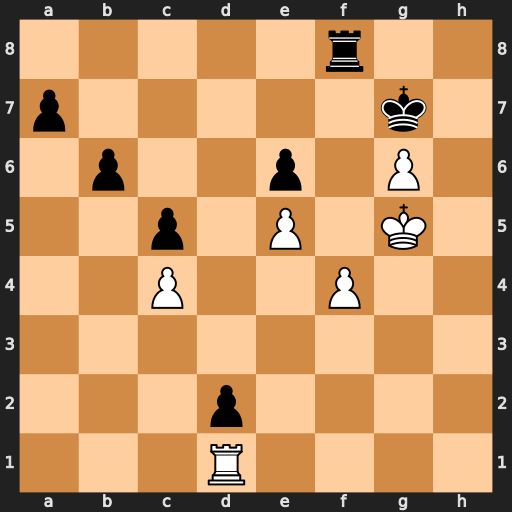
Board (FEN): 5r2/p5k1/1p2p1P1/2p1P1K1/2P2P2/8/3p4/3R4
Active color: w
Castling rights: -
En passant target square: -
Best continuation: Rxd2 Rf5+ Kg4